Question: This is the error I get after selecting the archetype from the list generated:

I've read the content of the site it displayed but that doesn't help. Are the archetypes listed here out of date or something? Based on this error would I have to create a new archetype using Eclipse to get at the struts2-archetype-starter?
Thanks
P.S. Thanks all for patience in my quest to understand and get Struts 2 working!
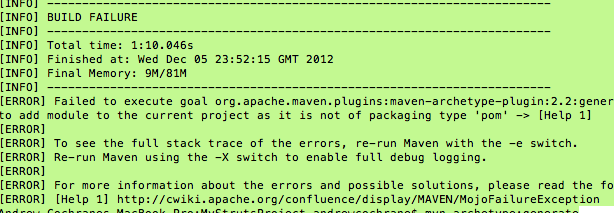
Answer: It's working fine you haven't mentioned when you are getting the problem(which goal you were trying to execute).
'''
313: remote -> org.apache.struts:struts2-archetype-blank (-)
314: remote -> org.apache.struts:struts2-archetype-convention
315: remote -> org.apache.struts:struts2-archetype-dbportlet (
316: remote -> org.apache.struts:struts2-archetype-plugin (-)
317: remote -> org.apache.struts:struts2-archetype-portlet (-)
318: remote -> org.apache.struts:struts2-archetype-starter (-)
'''
Choose 313 instead of 318.